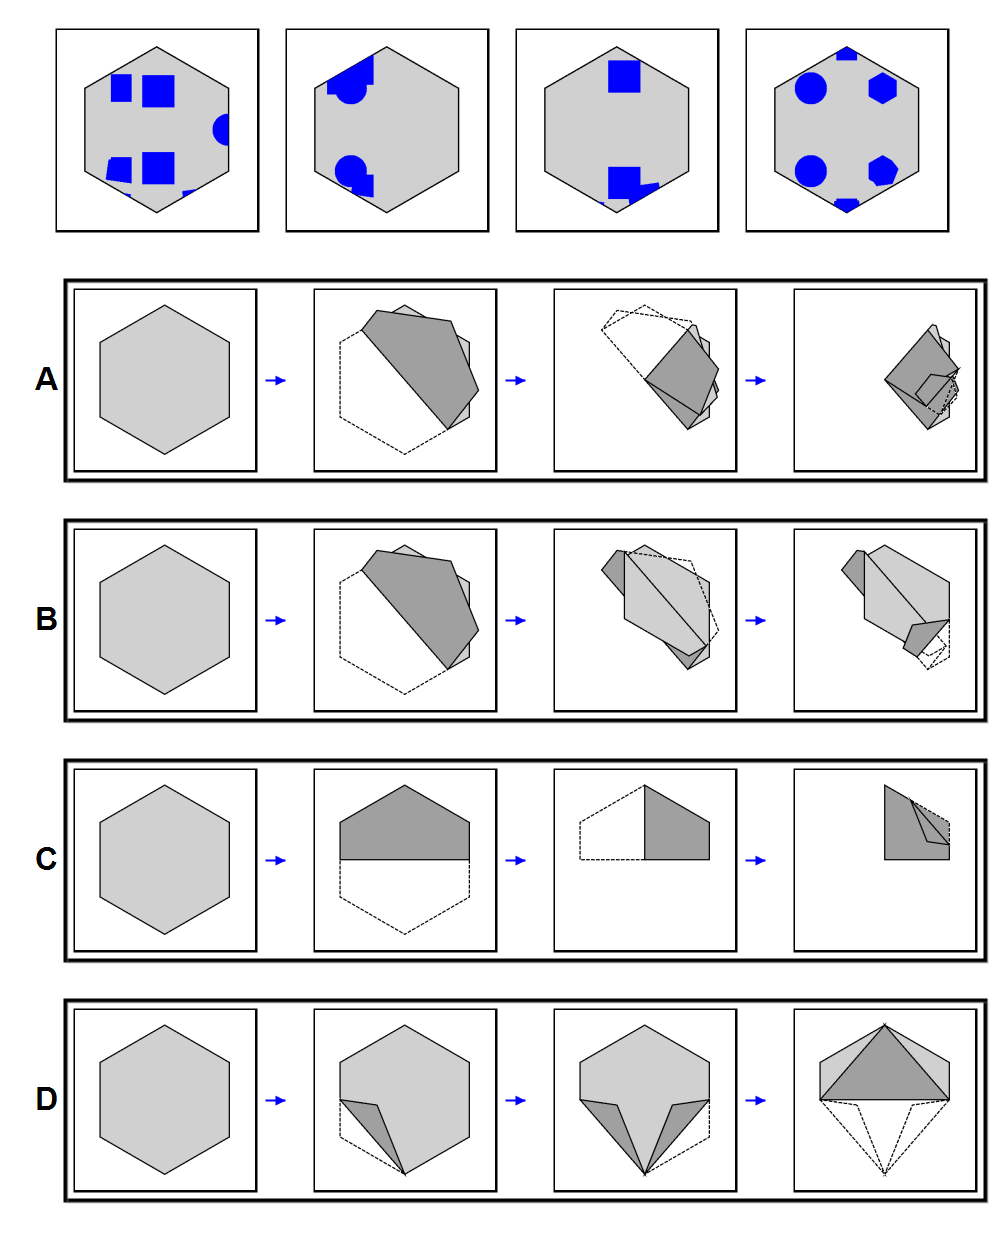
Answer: D